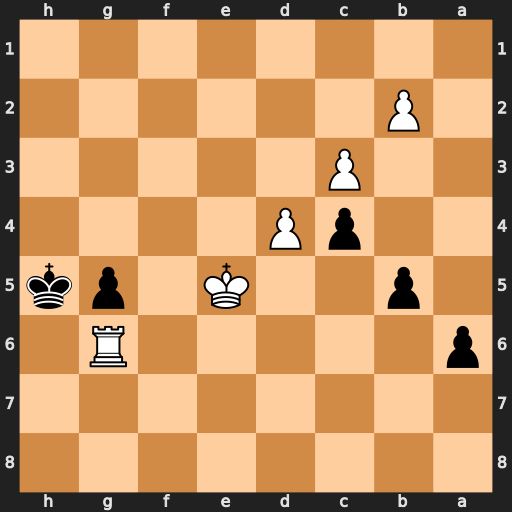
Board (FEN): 8/8/p5R1/1p2K1pk/2pP4/2P5/1P6/8
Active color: b
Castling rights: -
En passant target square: -
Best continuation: Kxg6 d5 g4 d6 Kf7